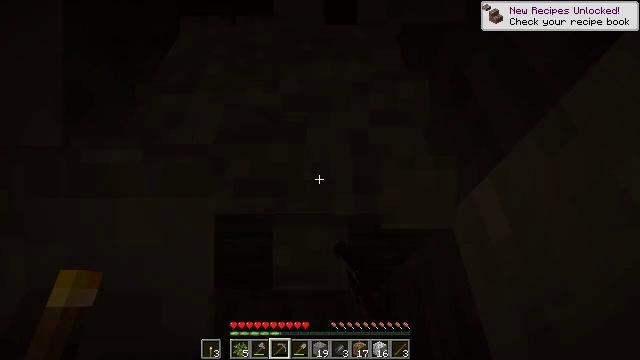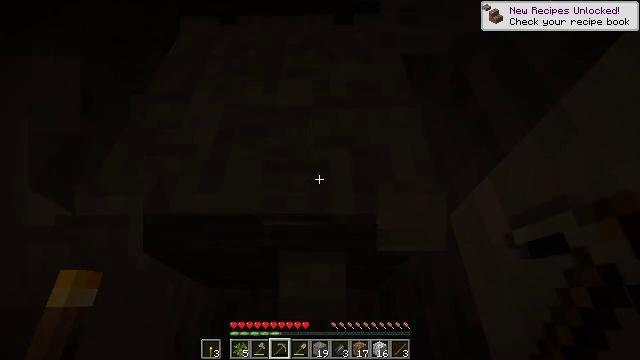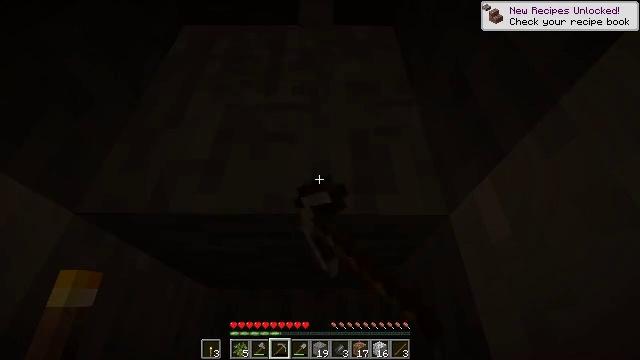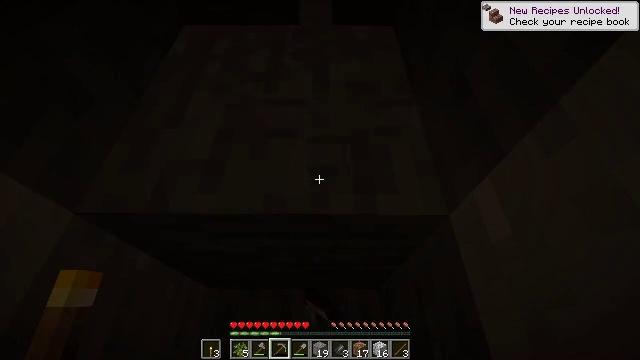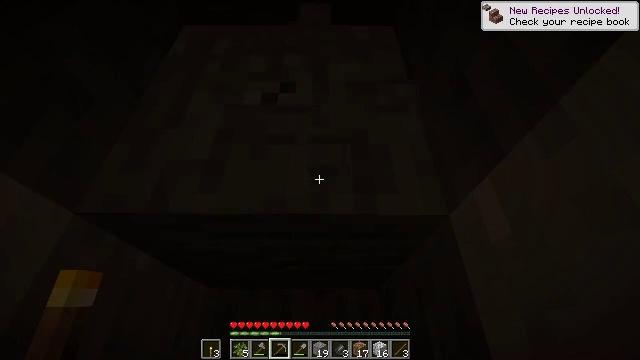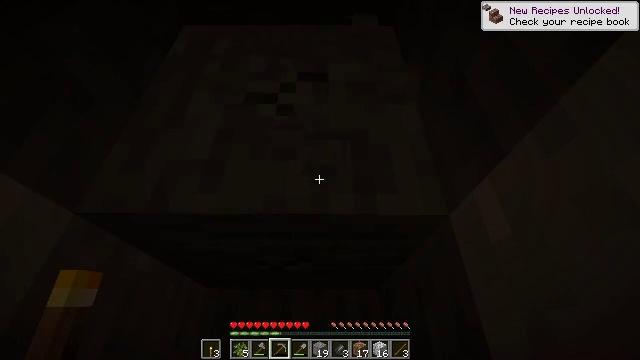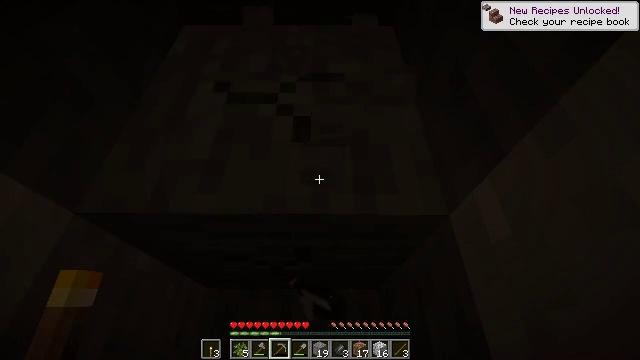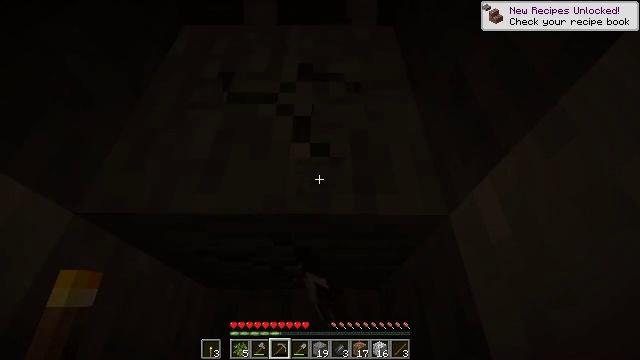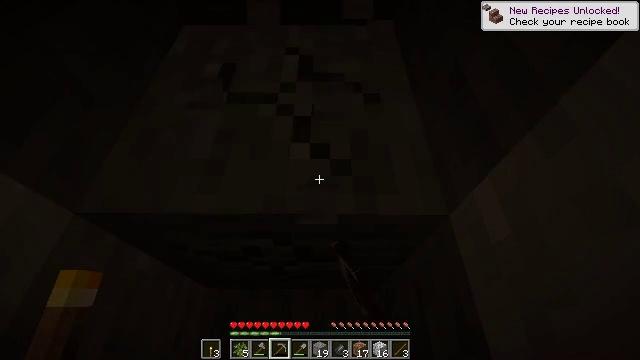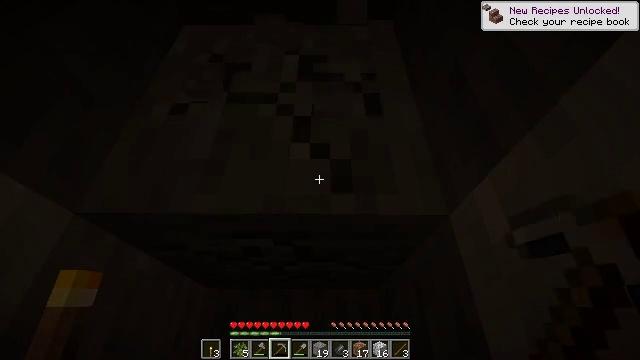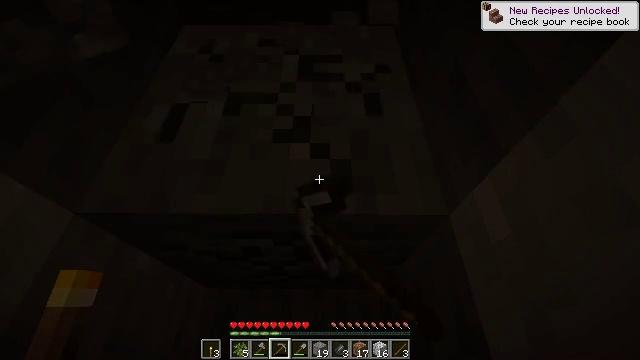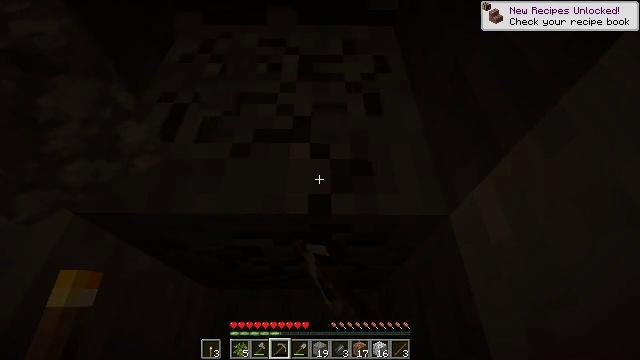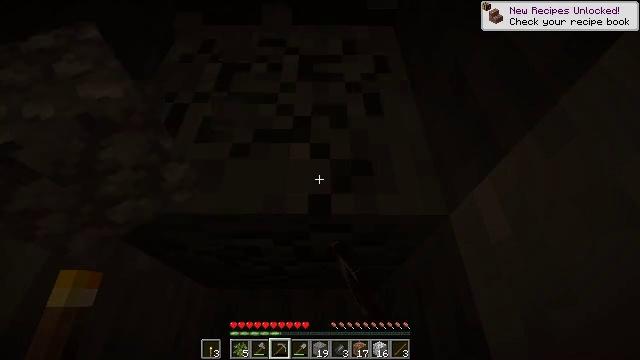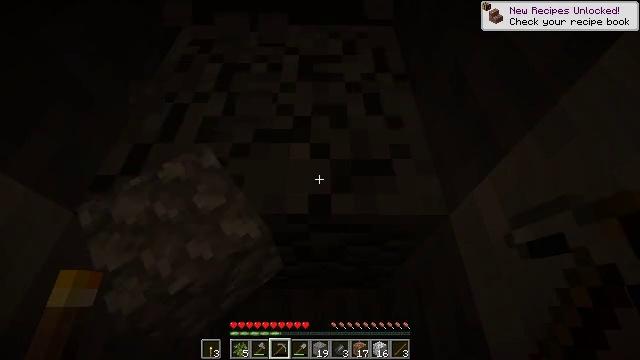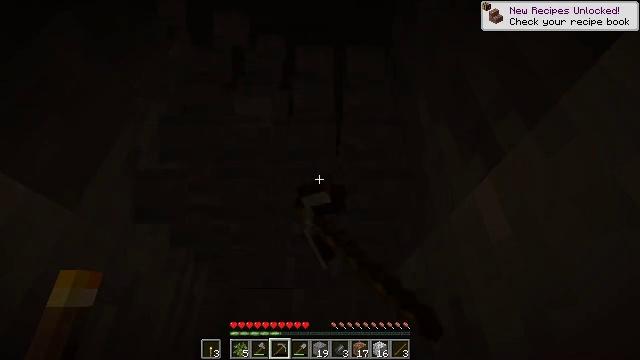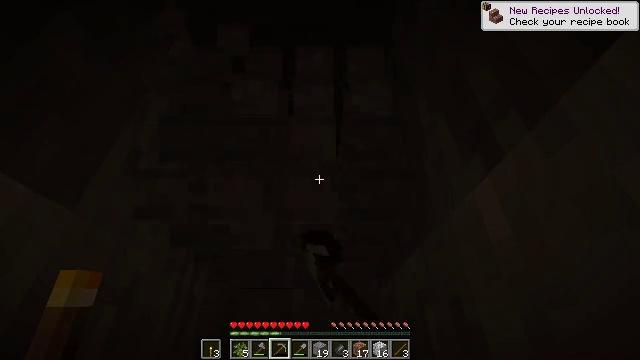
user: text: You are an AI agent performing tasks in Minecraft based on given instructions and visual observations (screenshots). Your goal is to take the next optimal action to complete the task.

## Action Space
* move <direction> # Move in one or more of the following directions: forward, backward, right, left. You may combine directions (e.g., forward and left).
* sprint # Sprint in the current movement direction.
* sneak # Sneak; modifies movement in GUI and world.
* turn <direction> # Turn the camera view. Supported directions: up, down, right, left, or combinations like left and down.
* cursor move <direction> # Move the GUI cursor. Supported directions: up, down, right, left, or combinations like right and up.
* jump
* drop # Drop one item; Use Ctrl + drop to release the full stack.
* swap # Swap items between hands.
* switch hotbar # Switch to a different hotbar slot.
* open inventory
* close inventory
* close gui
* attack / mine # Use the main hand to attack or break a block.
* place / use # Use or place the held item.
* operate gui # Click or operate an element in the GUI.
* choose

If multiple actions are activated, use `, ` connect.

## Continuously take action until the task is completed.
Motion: motion action
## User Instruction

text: Break the stone block.
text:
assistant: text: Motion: attack / mine
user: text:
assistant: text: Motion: attack / mine
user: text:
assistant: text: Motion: attack / mine
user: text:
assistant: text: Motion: attack / mine
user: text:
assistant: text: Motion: attack / mine
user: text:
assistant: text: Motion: attack / mine
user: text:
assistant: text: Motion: attack / mine
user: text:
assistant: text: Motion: attack / mine
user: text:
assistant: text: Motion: attack / mine
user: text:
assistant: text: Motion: attack / mine
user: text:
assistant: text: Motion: attack / mine
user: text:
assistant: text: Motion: attack / mine
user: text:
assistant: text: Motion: attack / mine
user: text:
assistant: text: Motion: attack / mine
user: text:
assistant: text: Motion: attack / mine
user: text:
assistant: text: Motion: attack / mine
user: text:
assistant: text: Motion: attack / mine
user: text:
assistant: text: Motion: attack / mine
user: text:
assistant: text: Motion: attack / mine
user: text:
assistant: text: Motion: attack / mine
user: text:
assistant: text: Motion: attack / mine
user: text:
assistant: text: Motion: attack / mine
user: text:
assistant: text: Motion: attack / mine
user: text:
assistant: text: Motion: attack / mine
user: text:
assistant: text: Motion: attack / mine
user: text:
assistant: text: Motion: attack / mine
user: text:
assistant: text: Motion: attack / mine
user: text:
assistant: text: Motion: attack / mine
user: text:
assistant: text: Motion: attack / mine
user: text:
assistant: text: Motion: attack / mine